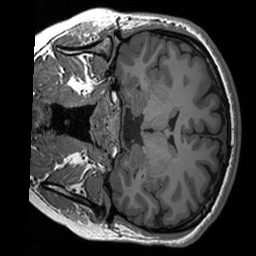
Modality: T1w
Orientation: coronal
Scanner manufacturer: siemens
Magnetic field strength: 3 T
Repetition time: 1.76 s
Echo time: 0.0022 s